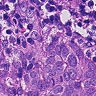
Metastatic tissue present: yes